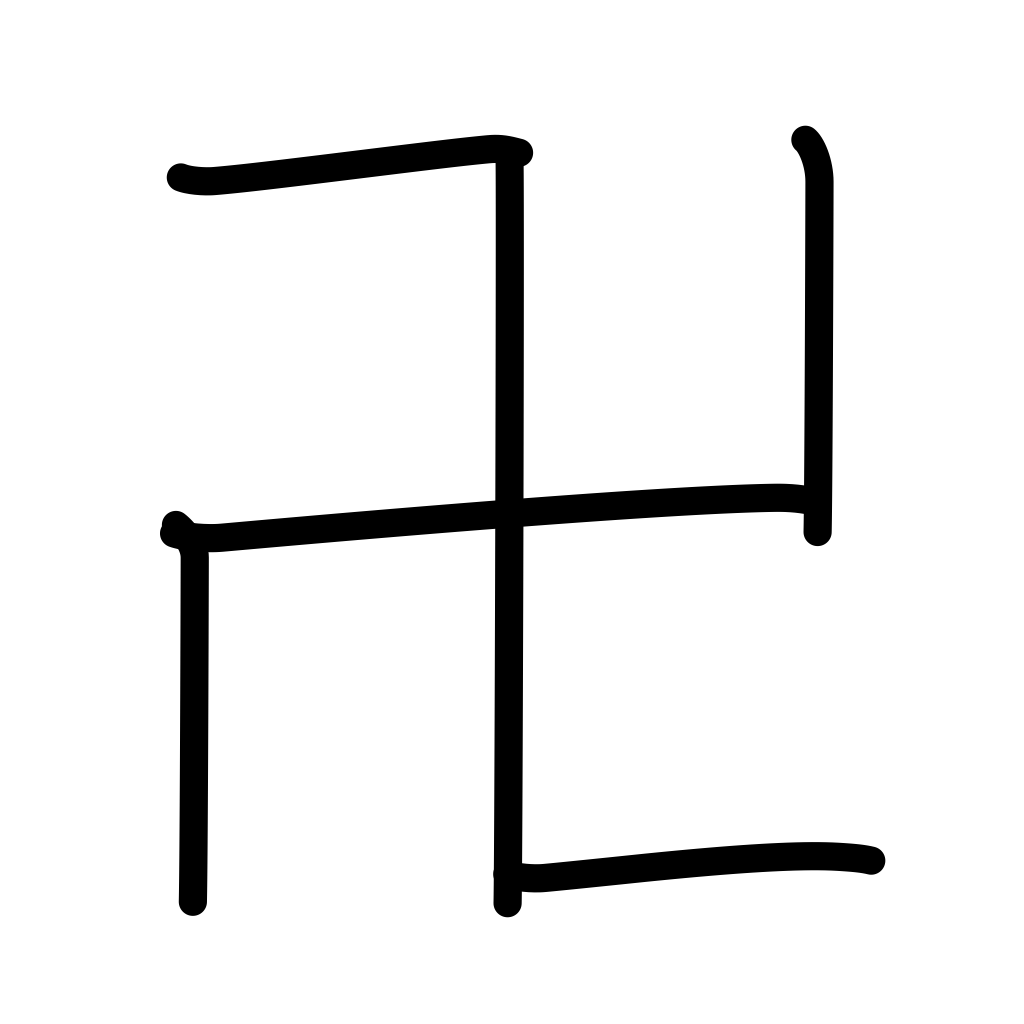
Meaning: swastika, gammadion, fylfot